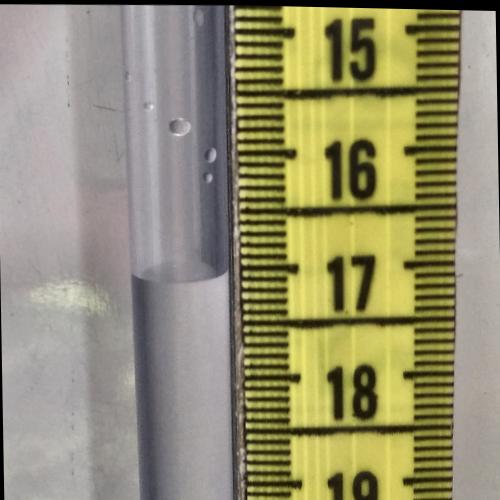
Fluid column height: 17.0 cm